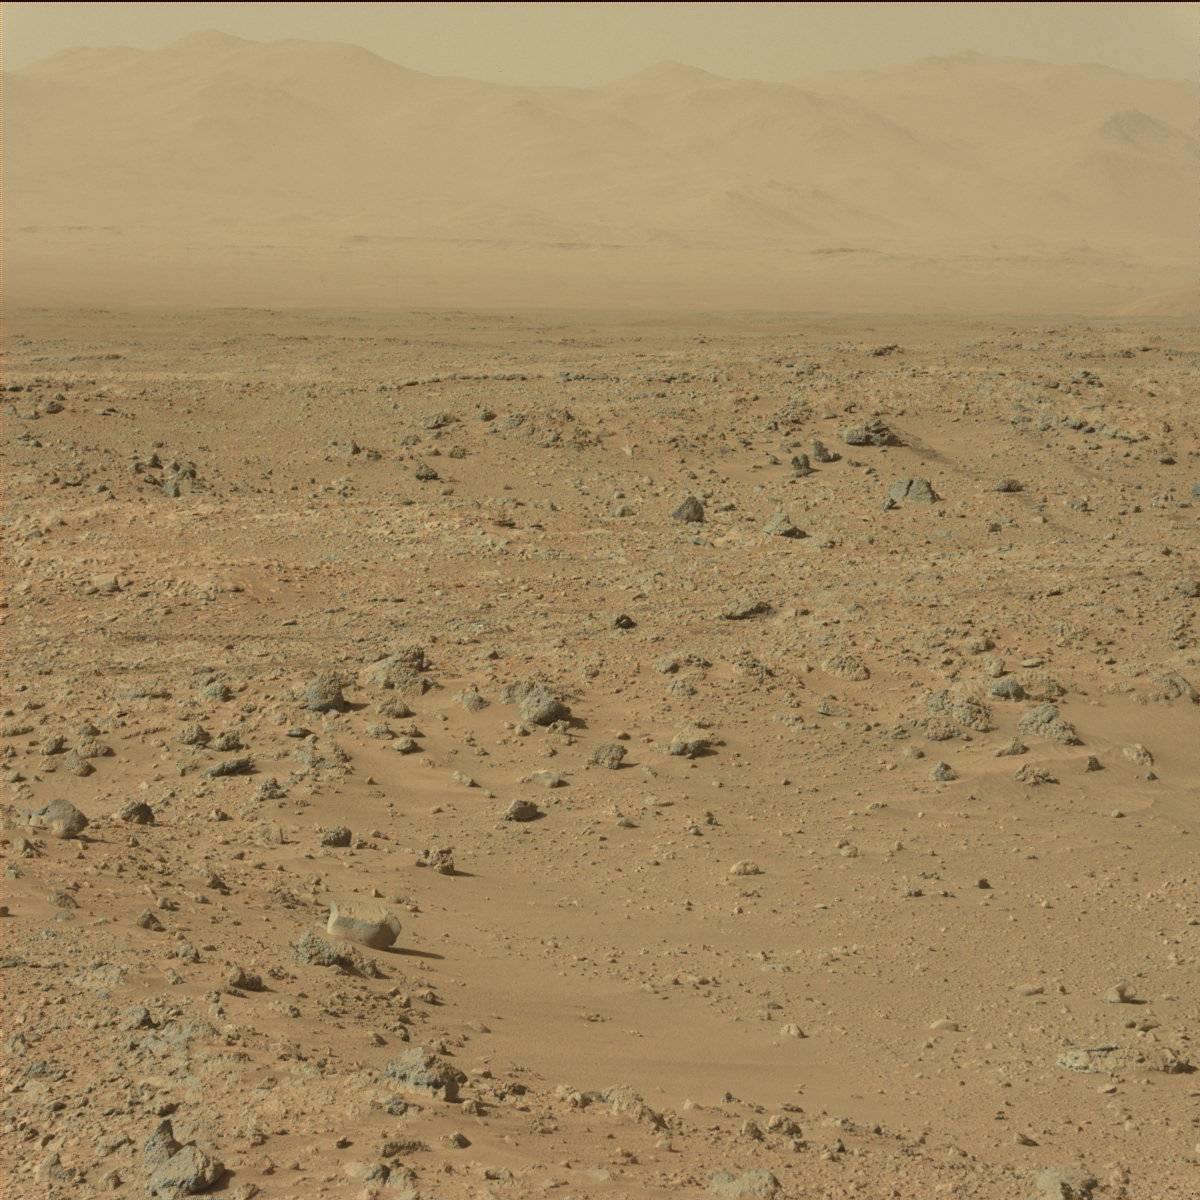
Terrain classes present: Bedrock, Ridge, Sand / Soil, Sky